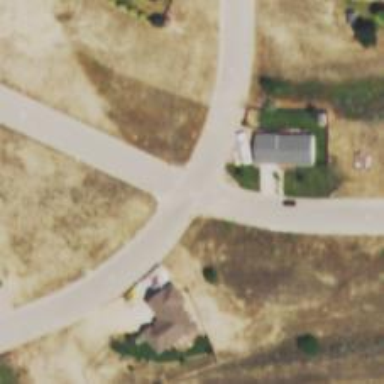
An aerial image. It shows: Residential road.